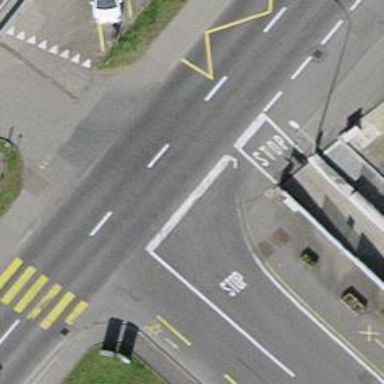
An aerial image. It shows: Stop road.